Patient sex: M
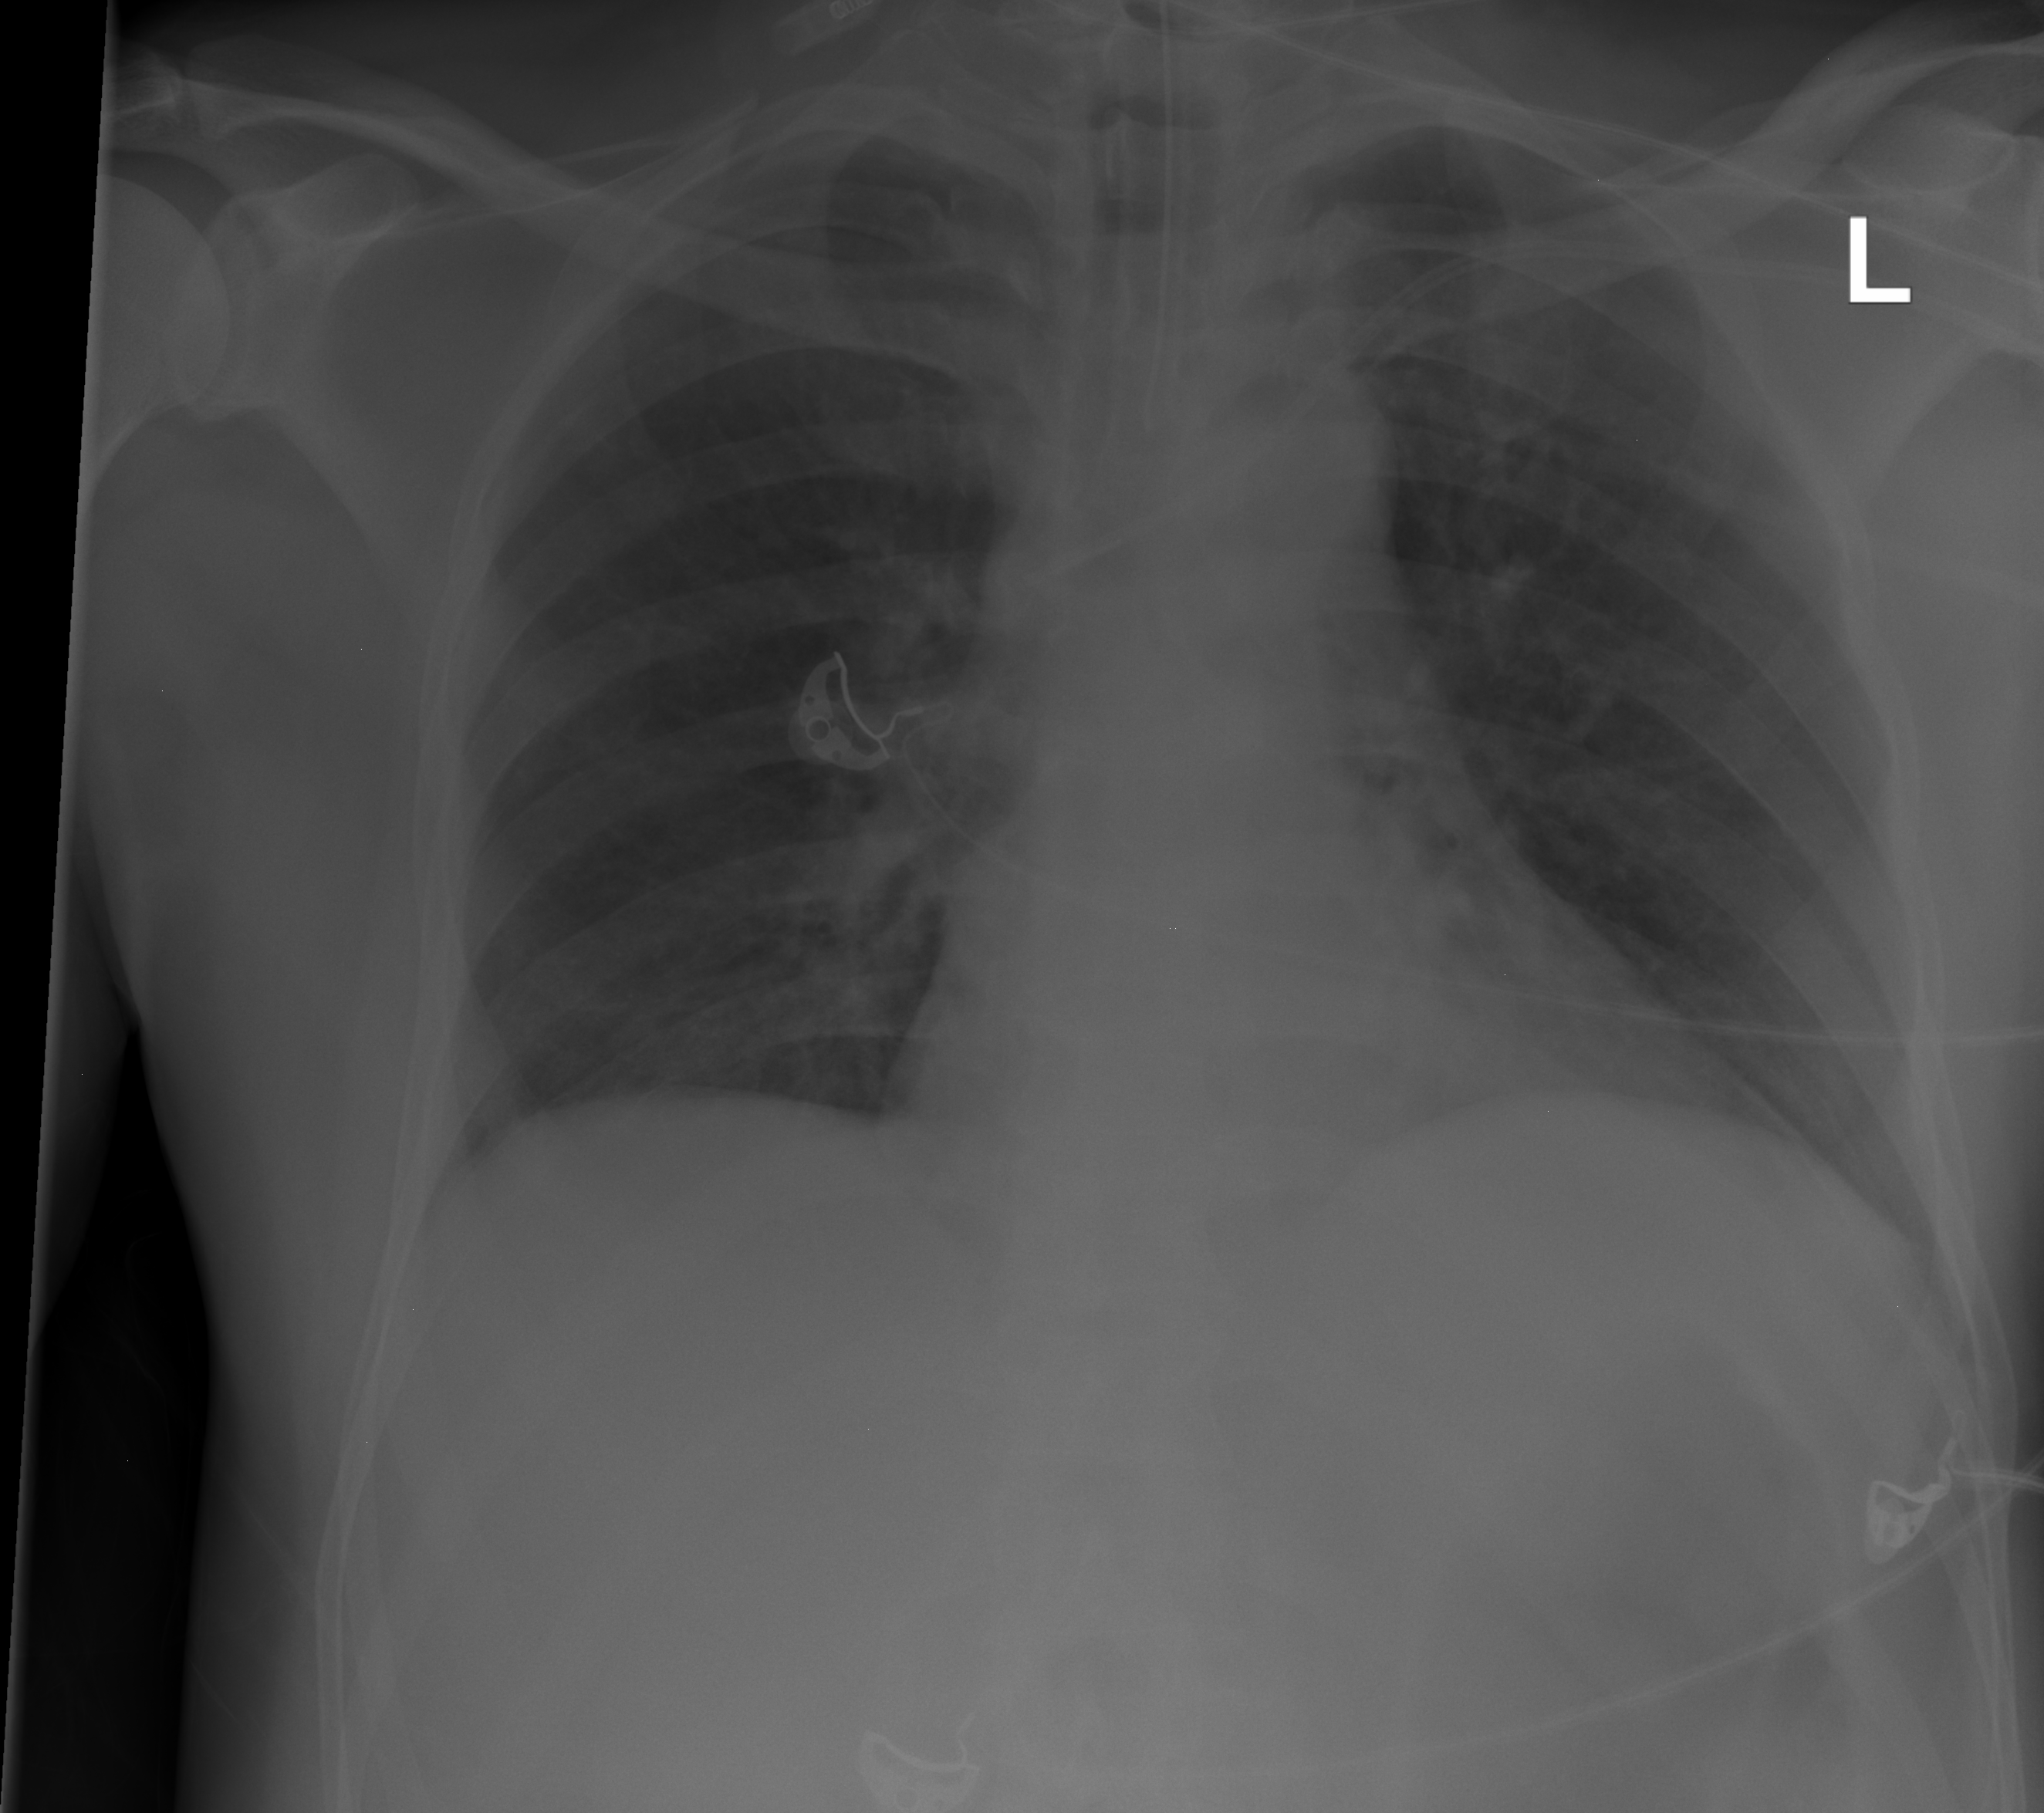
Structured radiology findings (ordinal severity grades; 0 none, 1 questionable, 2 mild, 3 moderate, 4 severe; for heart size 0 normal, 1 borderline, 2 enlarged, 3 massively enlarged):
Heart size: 0
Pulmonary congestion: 0
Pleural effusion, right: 0
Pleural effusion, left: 0
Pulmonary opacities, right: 0
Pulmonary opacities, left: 0
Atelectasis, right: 2
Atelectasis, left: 0